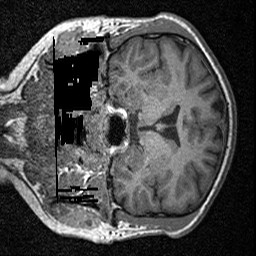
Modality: T1w
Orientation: coronal
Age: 19
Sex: male
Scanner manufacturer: siemens
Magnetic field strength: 3 T
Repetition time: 1.64 s
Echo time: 0.00234 s